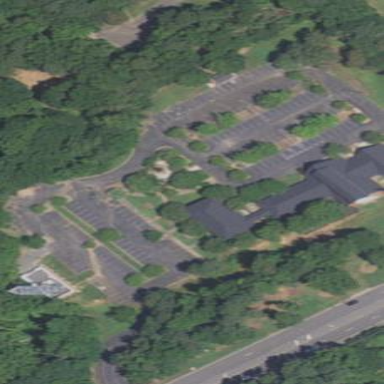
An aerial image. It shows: Building that serves as place of worship.